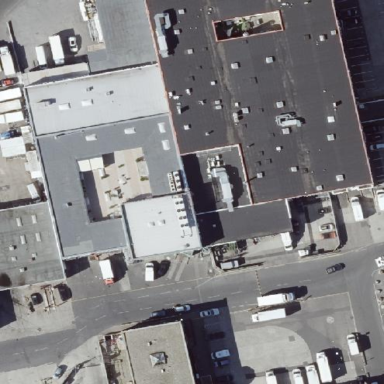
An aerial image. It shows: Warehouse.